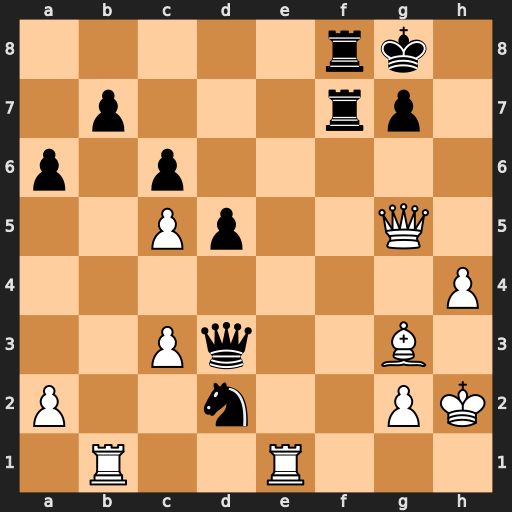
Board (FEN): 5rk1/1p3rp1/p1p5/2Pp2Q1/7P/2Pq2B1/P2n2PK/1R2R3
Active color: w
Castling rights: -
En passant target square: -
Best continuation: Rbd1 Nf3+ gxf3